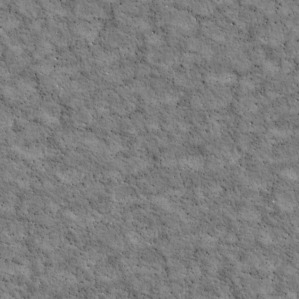
Label: non_frost